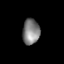
Tissue: skin
Cell type: Others
Senescence score: 0.7317
Nuclear area (px): 434
Mean DAPI intensity: 127.555